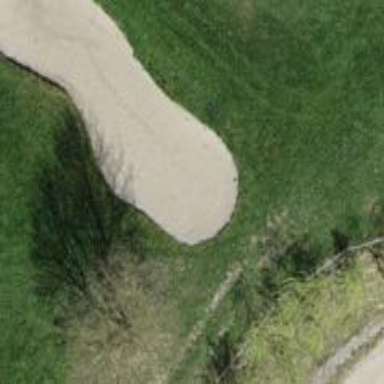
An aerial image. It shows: Sandy area is golf bunker.